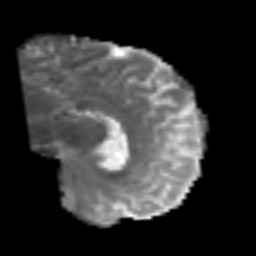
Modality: MD
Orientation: sagittal
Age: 43
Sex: male
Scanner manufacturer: siemens
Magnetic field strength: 3 T
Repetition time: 6.1 s
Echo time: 0.101 s